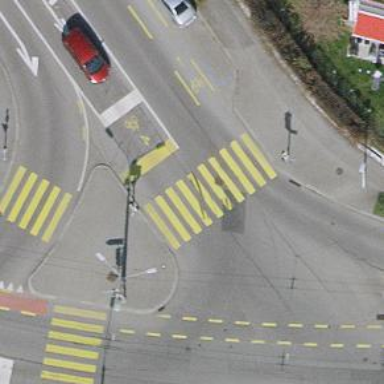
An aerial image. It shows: Kerb barrier.